Interaction volume radius: 5 \u00c5
Interaction volume height: 35 \u00c5
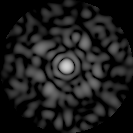
Disorder parameter: 0.8234